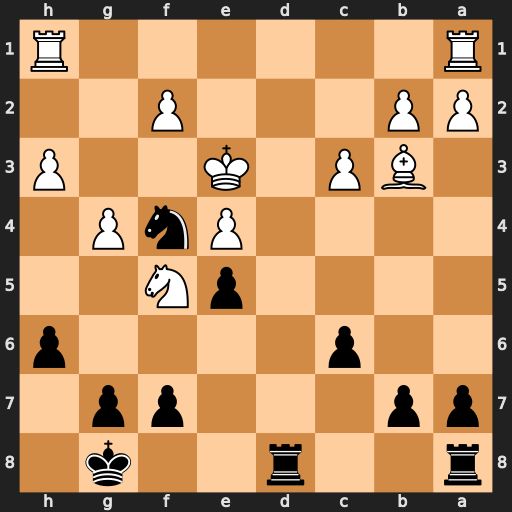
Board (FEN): r2r2k1/pp3pp1/2p4p/4pN2/4PnP1/1BP1K2P/PP3P2/R6R
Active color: b
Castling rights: -
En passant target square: -
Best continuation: Rd3#